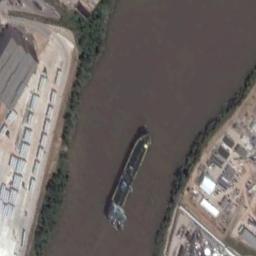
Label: ship